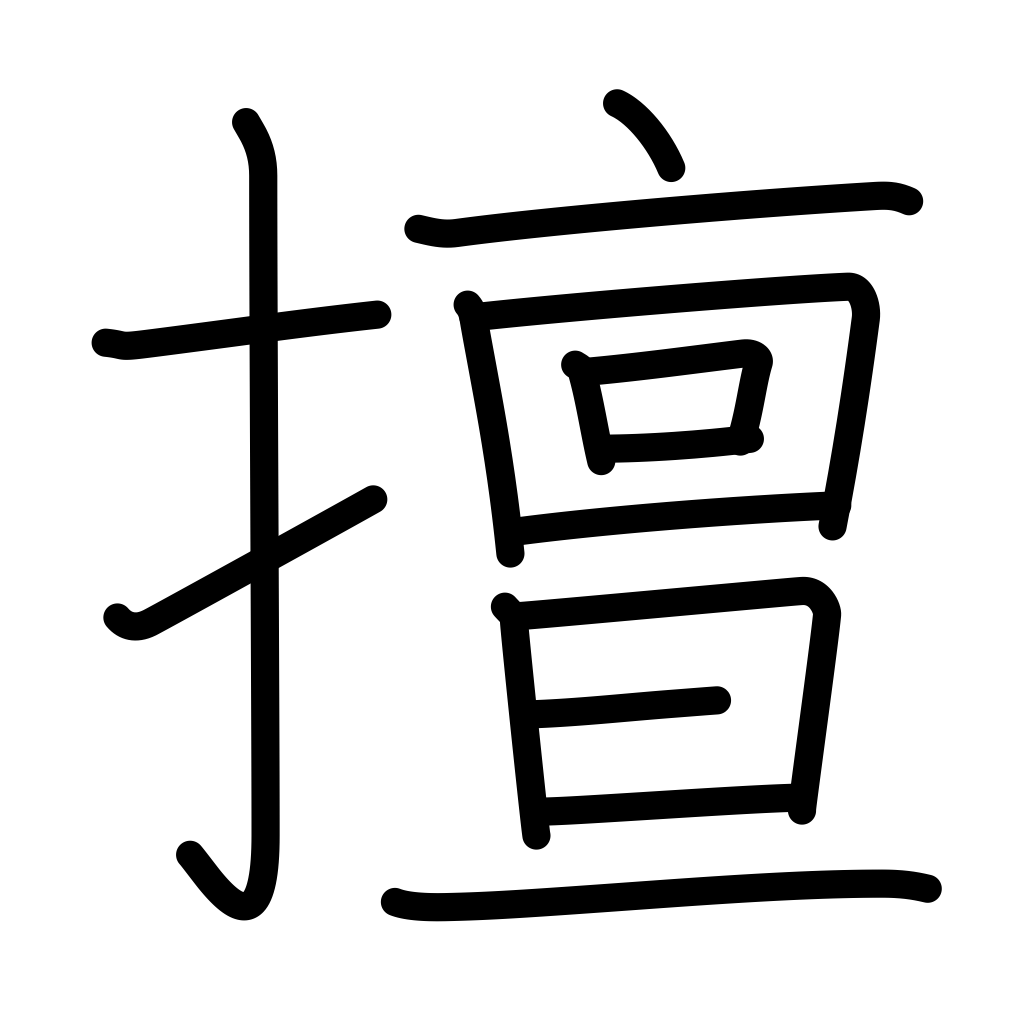
Meaning: self-indulgent